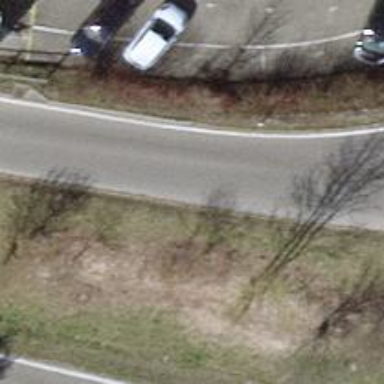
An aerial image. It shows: Asphalt road that is classified as tertiary link.